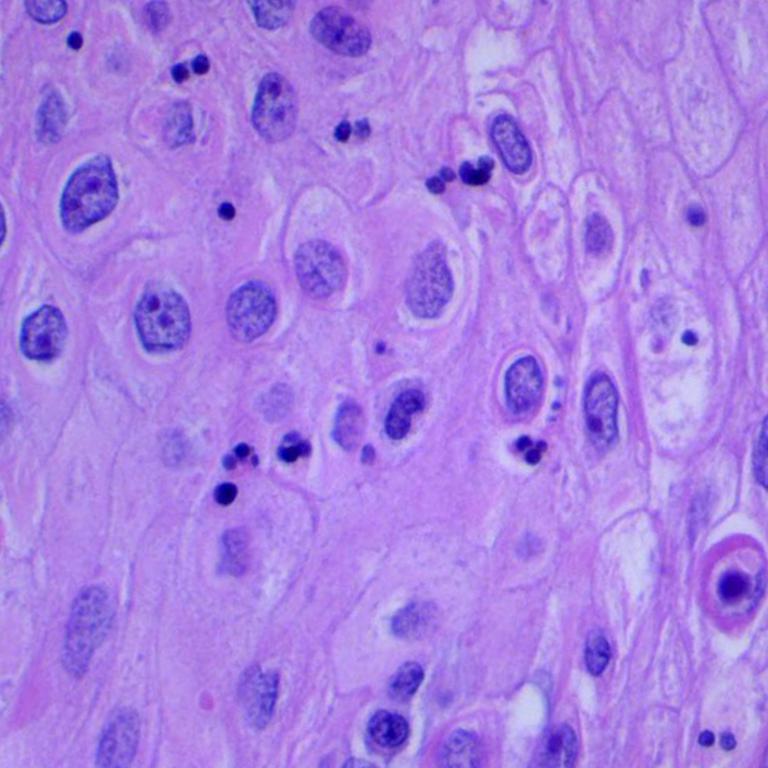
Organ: lung
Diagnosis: squamous carcinomas